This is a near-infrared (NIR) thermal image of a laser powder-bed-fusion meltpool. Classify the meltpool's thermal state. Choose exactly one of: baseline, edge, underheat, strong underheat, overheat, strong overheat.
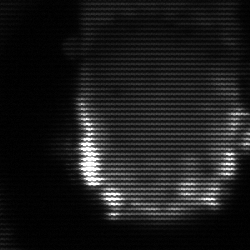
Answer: baseline